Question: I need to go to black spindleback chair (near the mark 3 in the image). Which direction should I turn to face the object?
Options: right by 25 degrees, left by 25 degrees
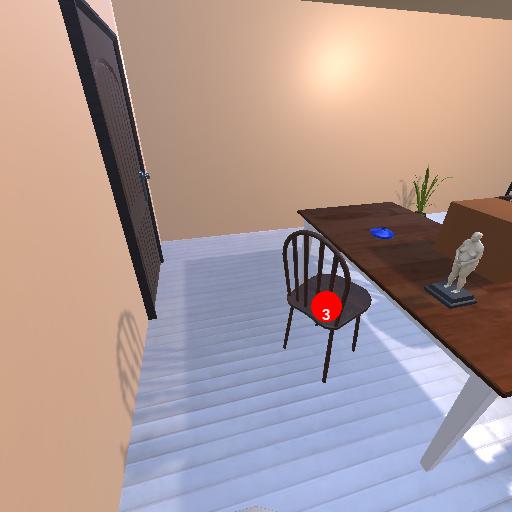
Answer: right by 25 degrees